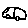
Label: car